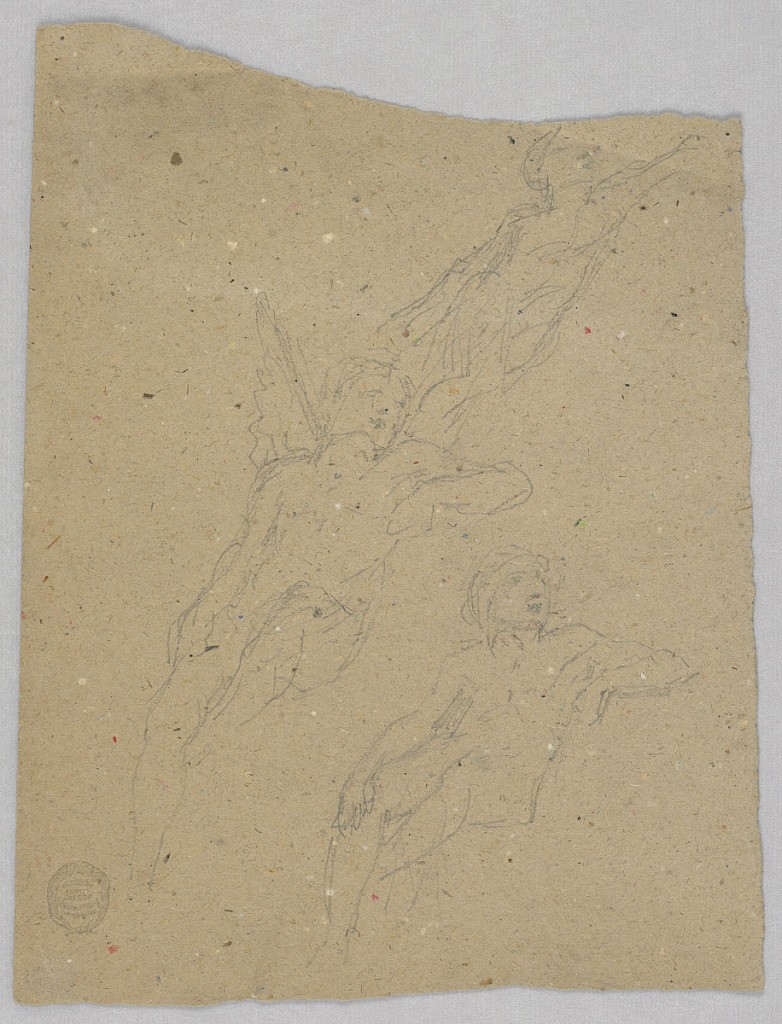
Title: Sketches for the Angel Beside "Charity," Chapel of St. Bartholomew, New York
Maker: Francis Augustus Lathrop, American, 1849–1909
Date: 1893 or 1894
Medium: Graphite on rough grey-brown paper
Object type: Drawing
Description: Sketch for the angel beside "Charity," in the painting in the chapel of St. Bartholomew, New York. Shown in three different attitudes, but the left arm always leaning. Seated in the central and bottom sketches, the angel leans in the top one.